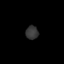
Tissue: skin
Cell type: Epithelial cells
Senescence score: 0.6941
Nuclear area (px): 168
Mean DAPI intensity: 53.756